Question: I'm trying to develop a Cocoa Application for Mac OSX 10.10 that implements some video streaming in VLCKit.
Now:
1. I've compiled the .framework library and I've imported it in Xcode.
2. I've added a Custom View in my Main.storyboard and set it to a VLCVideoView

1. In my ViewController.h i've implemented the VLCMediaPlayerDelegate to receive notification from the player
Here's my code:
'''
#import <Cocoa/Cocoa.h>
#import <VLCKit/VLCKit.h>
@interface ViewController : NSViewController<VLCMediaPlayerDelegate>
@property (weak) IBOutlet VLCVideoView *_vlcVideoView;
//delegates
- (void)mediaPlayerTimeChanged:(NSNotification *)aNotification;
@end
'''
---
'''
#import "ViewController.h"
@implementation ViewController
{
VLCMediaPlayer *player;
}
- (void)viewDidLoad
{
[super viewDidLoad];
[player setDelegate:self];
[self._vlcVideoView setAutoresizingMask: NSViewHeightSizable|NSViewWidthSizable];
self._vlcVideoView.fillScreen = YES;
player = [[VLCMediaPlayer alloc] initWithVideoView:self._vlcVideoView];
NSURL *url = [NSURL URLWithString:@"http://MyRemoteUrl.com/video.mp4"];
VLCMedia *movie = [VLCMedia mediaWithURL:url];
[player setMedia:movie];
[player play];
}
- (void)mediaPlayerTimeChanged:(NSNotification *)aNotification
{
//Here I want to retrieve the current video position.
}
@end
'''
The video start and play correctly. However I can't get the delegate to work.
Where I am wrong?
Here are my questions:
1. How can I setup the delegate to receive notifications about the current player time?
2. How can I read the NSNotification? (I'm not really used to Obj-C)
Thank you in advance for any answer!
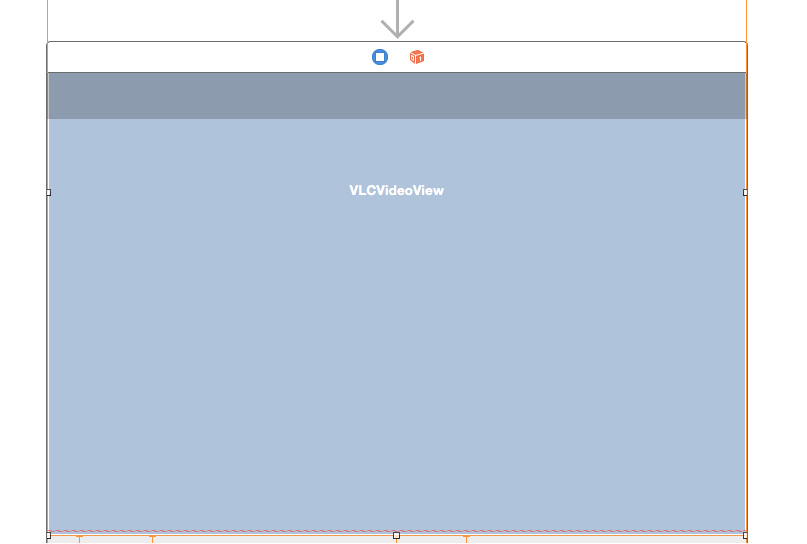
Answer: I've managed it!
1. How can I setup the delegate to receive notifications about the current player time? I had to add an observer to NSNotificationCenter.
Here's the code:
'''
- (void)viewDidLoad
{
[super viewDidLoad];
[player setDelegate:self];
[[NSNotificationCenter defaultCenter] addObserver:self selector:@selector(mediaPlayerTimeChanged:) name:VLCMediaPlayerTimeChanged object:nil];
}
'''
1. How can I read the NSNotification? I had to retrieve the VLCMediaPlayer object inside the notification.
Code:
'''
- (void)mediaPlayerTimeChanged:(NSNotification *)aNotification
{
VLCMediaPlayer *player = [aNotification object];
VLCTime *currentTime = player.time;
}
'''